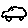
Label: car